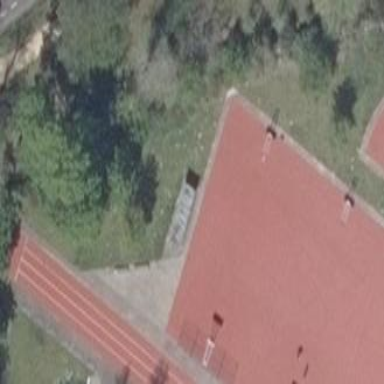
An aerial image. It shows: Basketball court located in leisure land pitch.